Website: crate-barrel
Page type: receipt
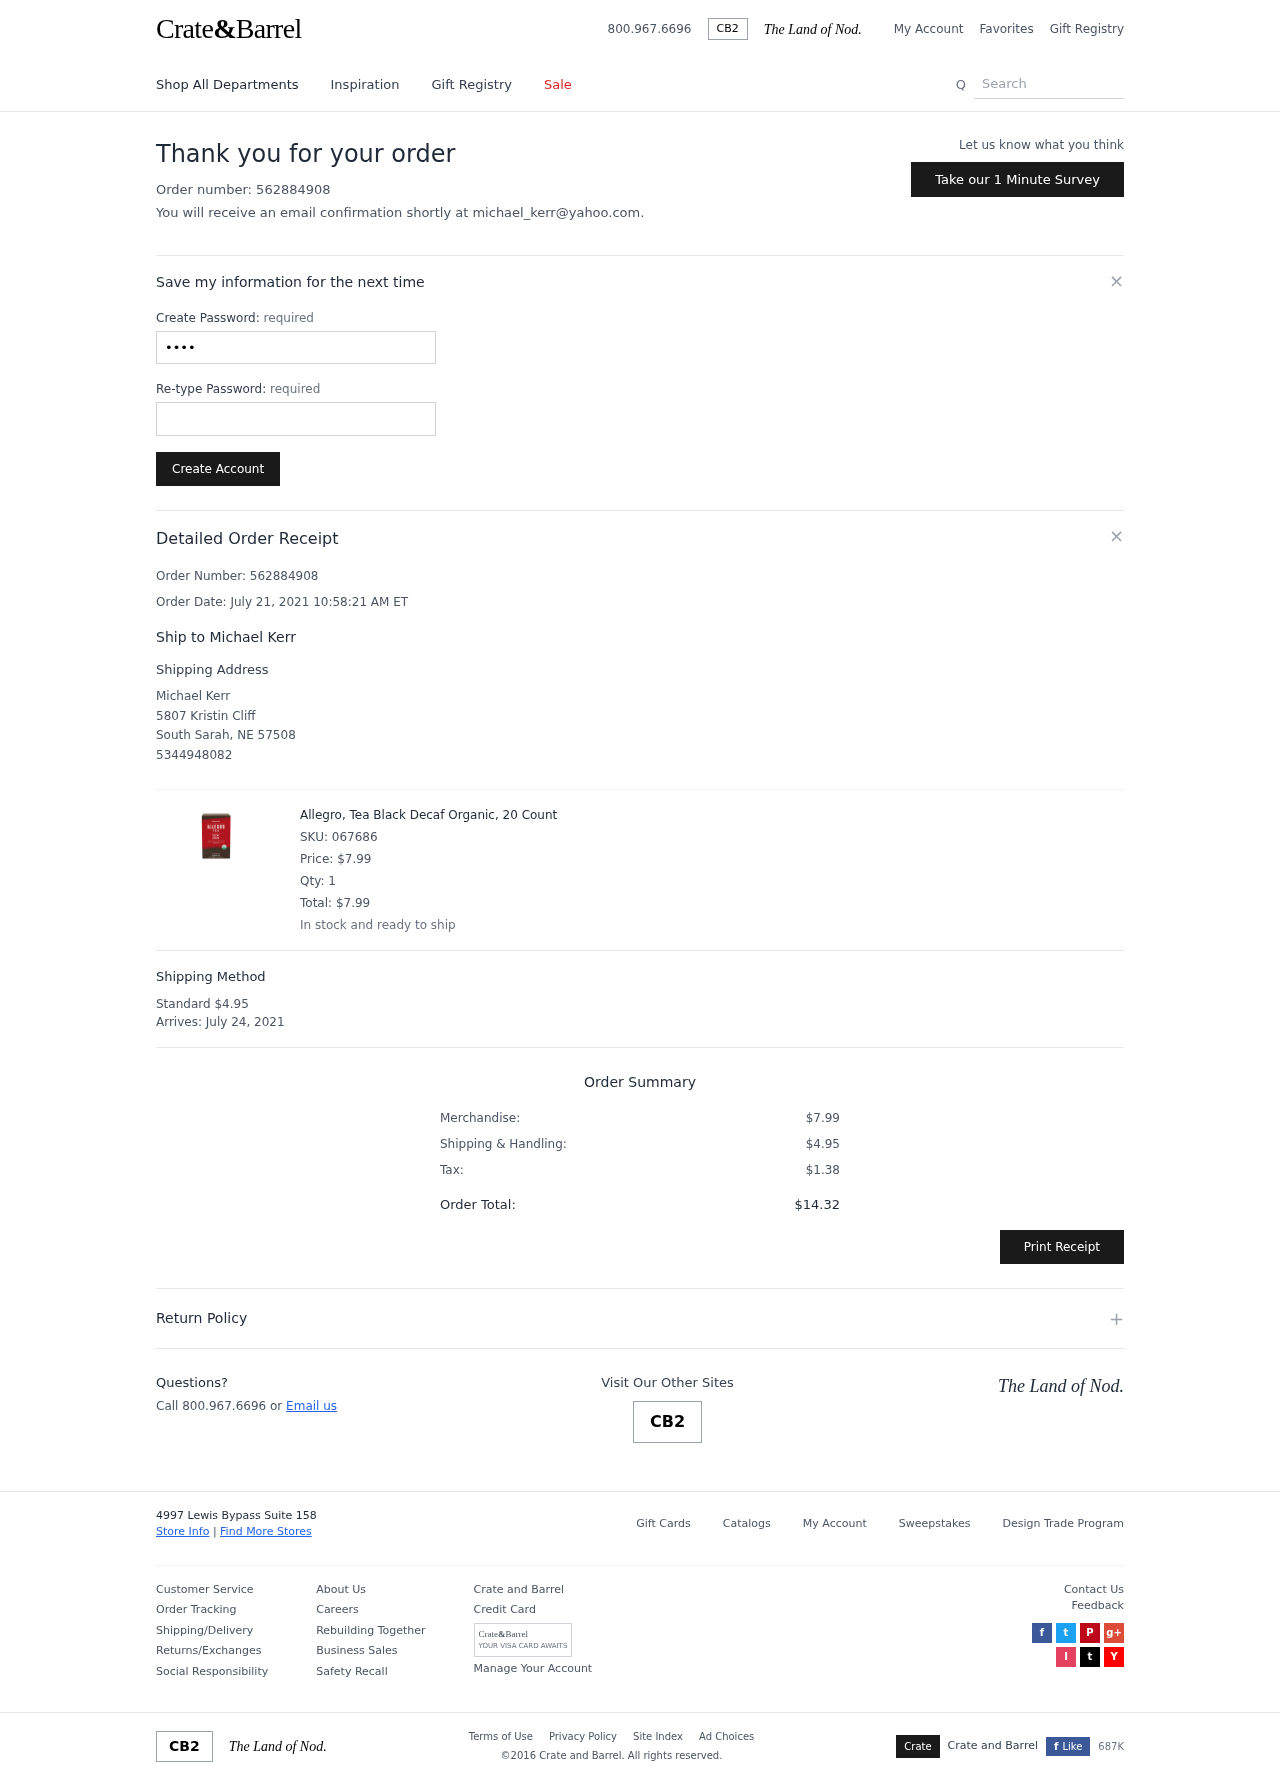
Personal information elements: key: PII_CITY
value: South Sarah
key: PII_EMAIL
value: michael_kerr@yahoo.com
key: PII_FULLNAME
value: Michael Kerr
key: PII_FULLNAME
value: Ship to Michael Kerr
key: PII_PHONE
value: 5344948082
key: PII_POSTCODE
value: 57508
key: PII_STATE_ABBR
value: NE
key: PII_STREET
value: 5807 Kristin Cliff
Product elements: key: PRODUCT1_NAME
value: Allegro, Tea Black Decaf Organic, 20 Count
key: PRODUCT1_PRICE
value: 7.99
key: PRODUCT1_QUANTITY
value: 1
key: PRODUCT1_SKU
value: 067686
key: PRODUCT1_TOTAL
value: $7.99
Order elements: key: ORDER_ID
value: Order Number: 562884908
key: ORDER_ID
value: Order number: 562884908
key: ORDER_DATE
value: Order Date: July 21, 2021 10:58:21 AM ET
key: ORDER_SHIPPING_COST
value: $4.95
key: ORDER_DELIVERY_DATE
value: July 24, 2021
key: ORDER_SUBTOTAL
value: $7.99
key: ORDER_TAX
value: $1.38
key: ORDER_TOTAL
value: $14.32
Search elements: key: HEADER_SEARCH
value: Search